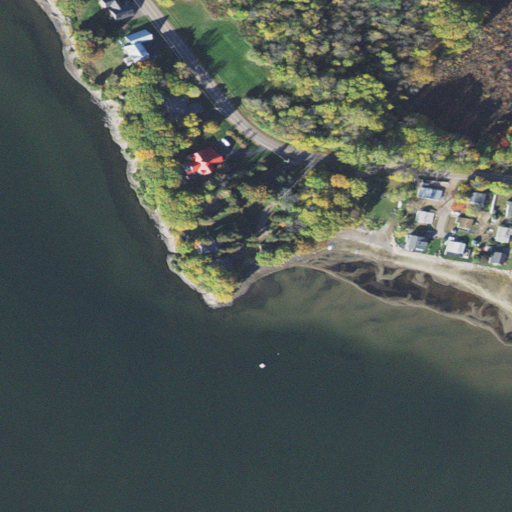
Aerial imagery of cape in Vermont named Barney Point containing open water, deciduous forest, low intensity development, woody wetlands, open development, mixed forest, medium intensity development, grassland, pasture, shrub, and high intensity development